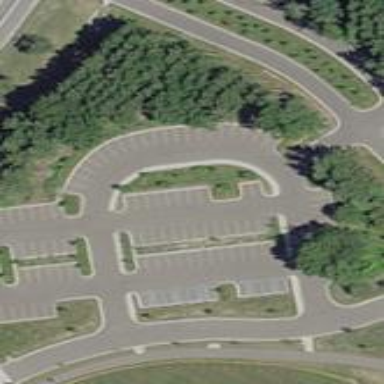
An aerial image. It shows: Parking area with surface.